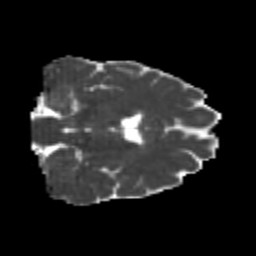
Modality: MD
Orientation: coronal
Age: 22
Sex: male
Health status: healthy
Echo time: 0.074 s